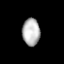
Tissue: lung
Cell type: Epithelial cells
Senescence score: 0.5638
Nuclear area (px): 472
Mean DAPI intensity: 181.625